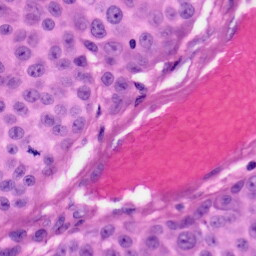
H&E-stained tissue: Skin